Interaction volume radius: 10 \u00c5
Interaction volume height: 40 \u00c5
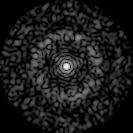
Disorder parameter: 0.8275